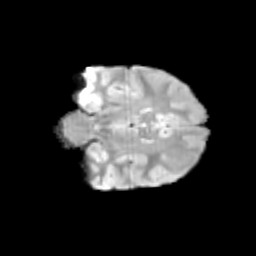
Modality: T2w
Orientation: coronal
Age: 9
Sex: male
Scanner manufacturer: siemens
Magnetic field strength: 3 T
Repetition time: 3.8 s
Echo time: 0.07 s